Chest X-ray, PA view. Patient: 36 years old, sex M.
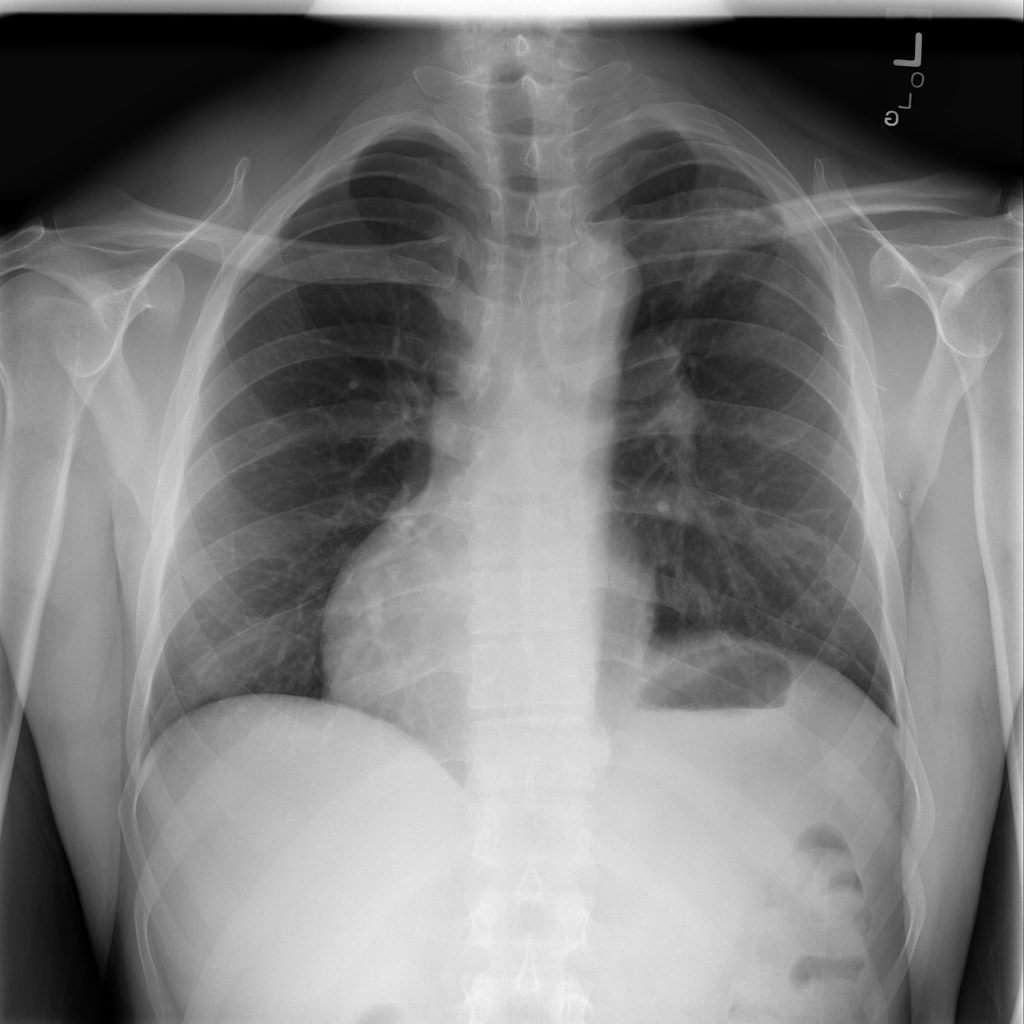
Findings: No Finding